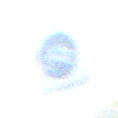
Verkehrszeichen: BeginnFahrradstrasse
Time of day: SunriseSunset
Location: Outdoor (Urban)
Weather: Clear
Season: NotSpecified
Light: Natural